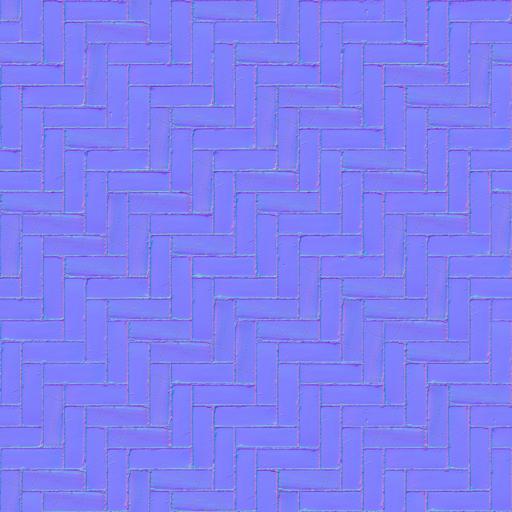
black dark herringbone pavement paving stones